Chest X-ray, PA view. Patient: 46 years old, sex F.
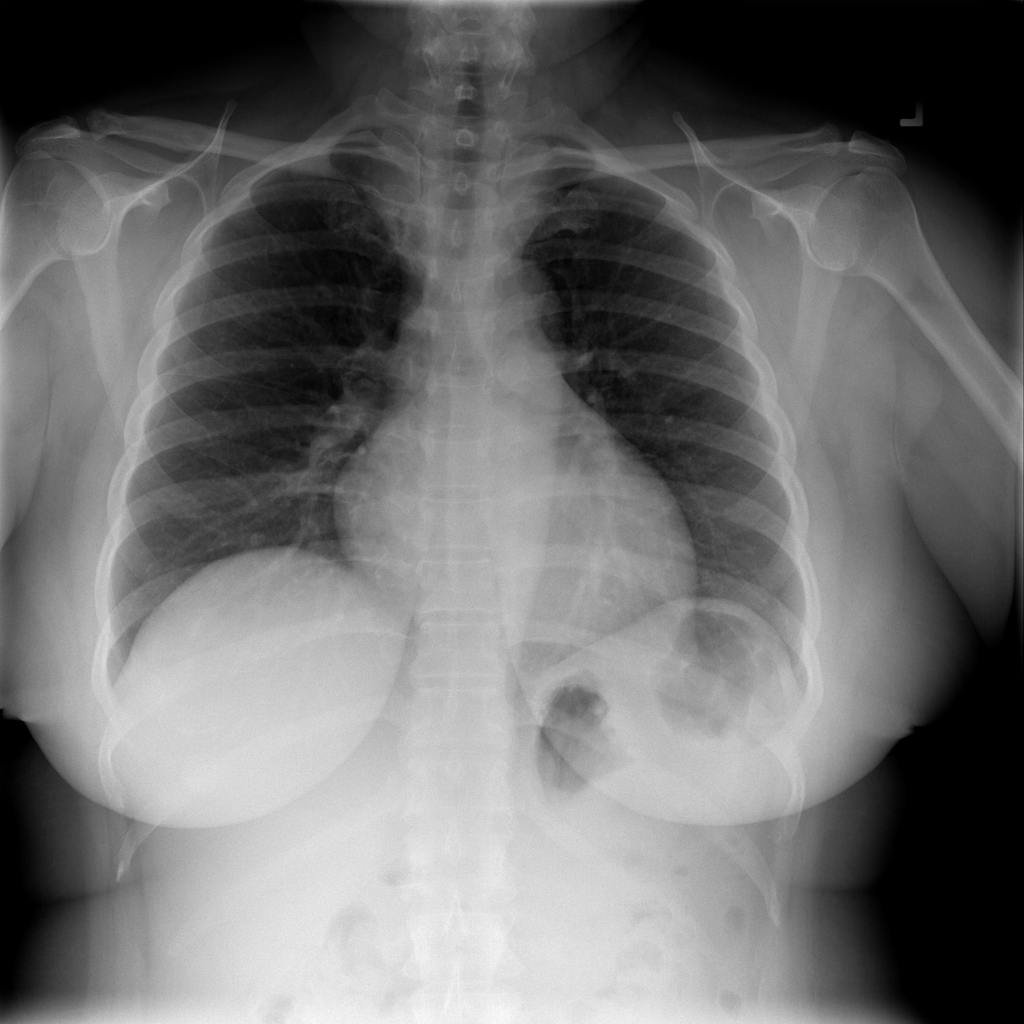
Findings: No Finding